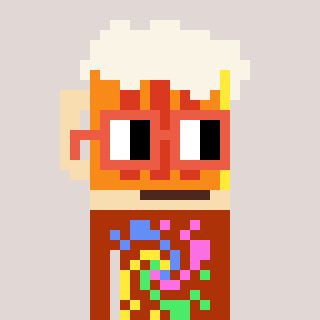
a pixel art character with square orange glasses, a beer-shaped head and a hotbrown-colored body on a warm background